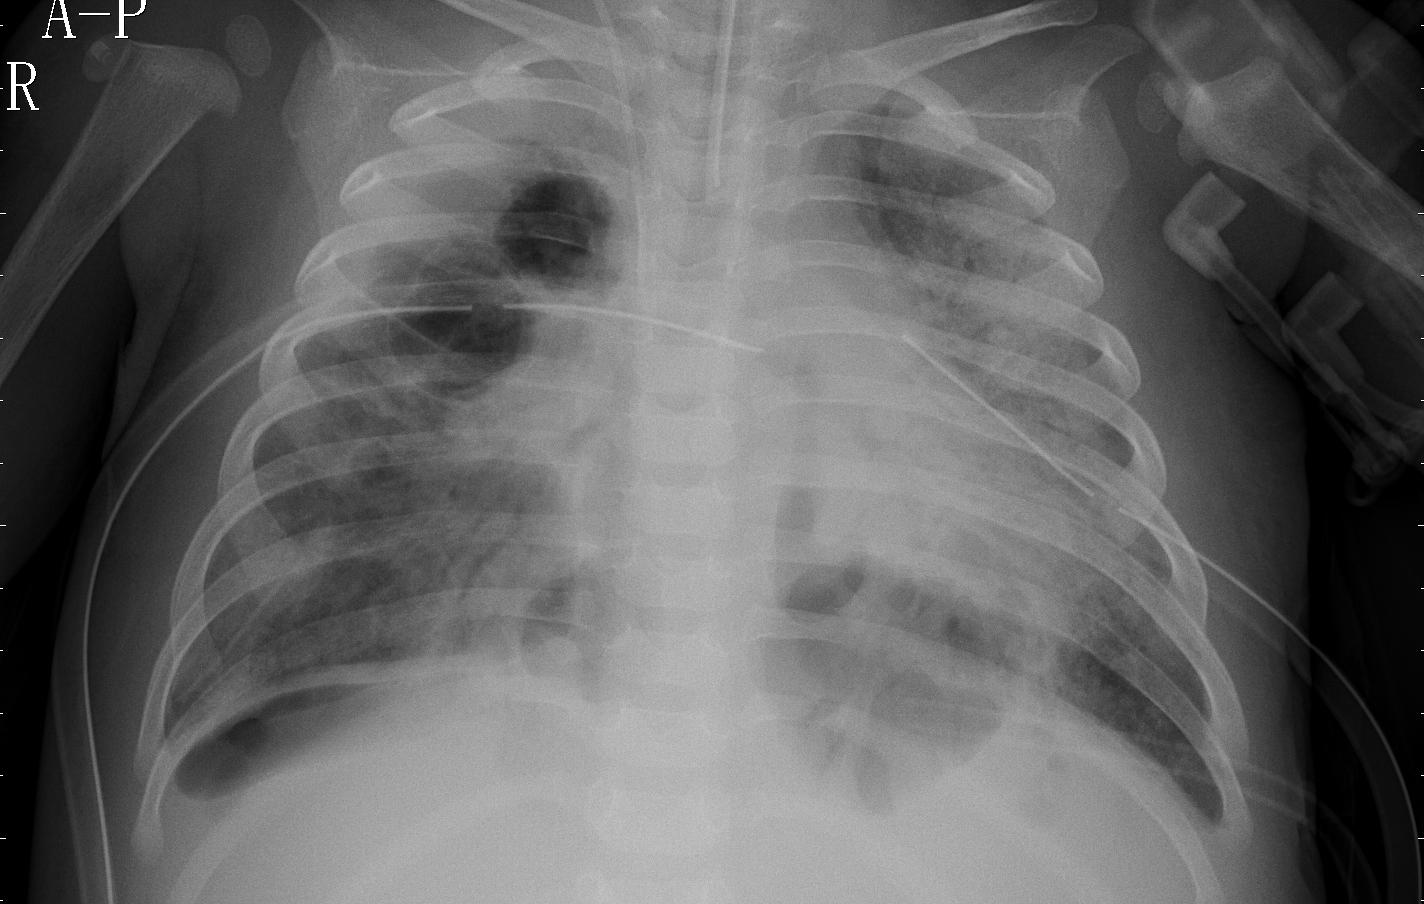
Diagnosis: PNEUMONIA